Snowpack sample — Snodgrass Mountain, Crested Butte, Colorado (2/4/25, 12:06 PM MST)
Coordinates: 38.923, -106.968
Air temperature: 35 °F
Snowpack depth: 80 cm
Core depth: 10 cm
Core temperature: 32 °F
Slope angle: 14°, slope face: 78°
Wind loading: low
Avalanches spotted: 0
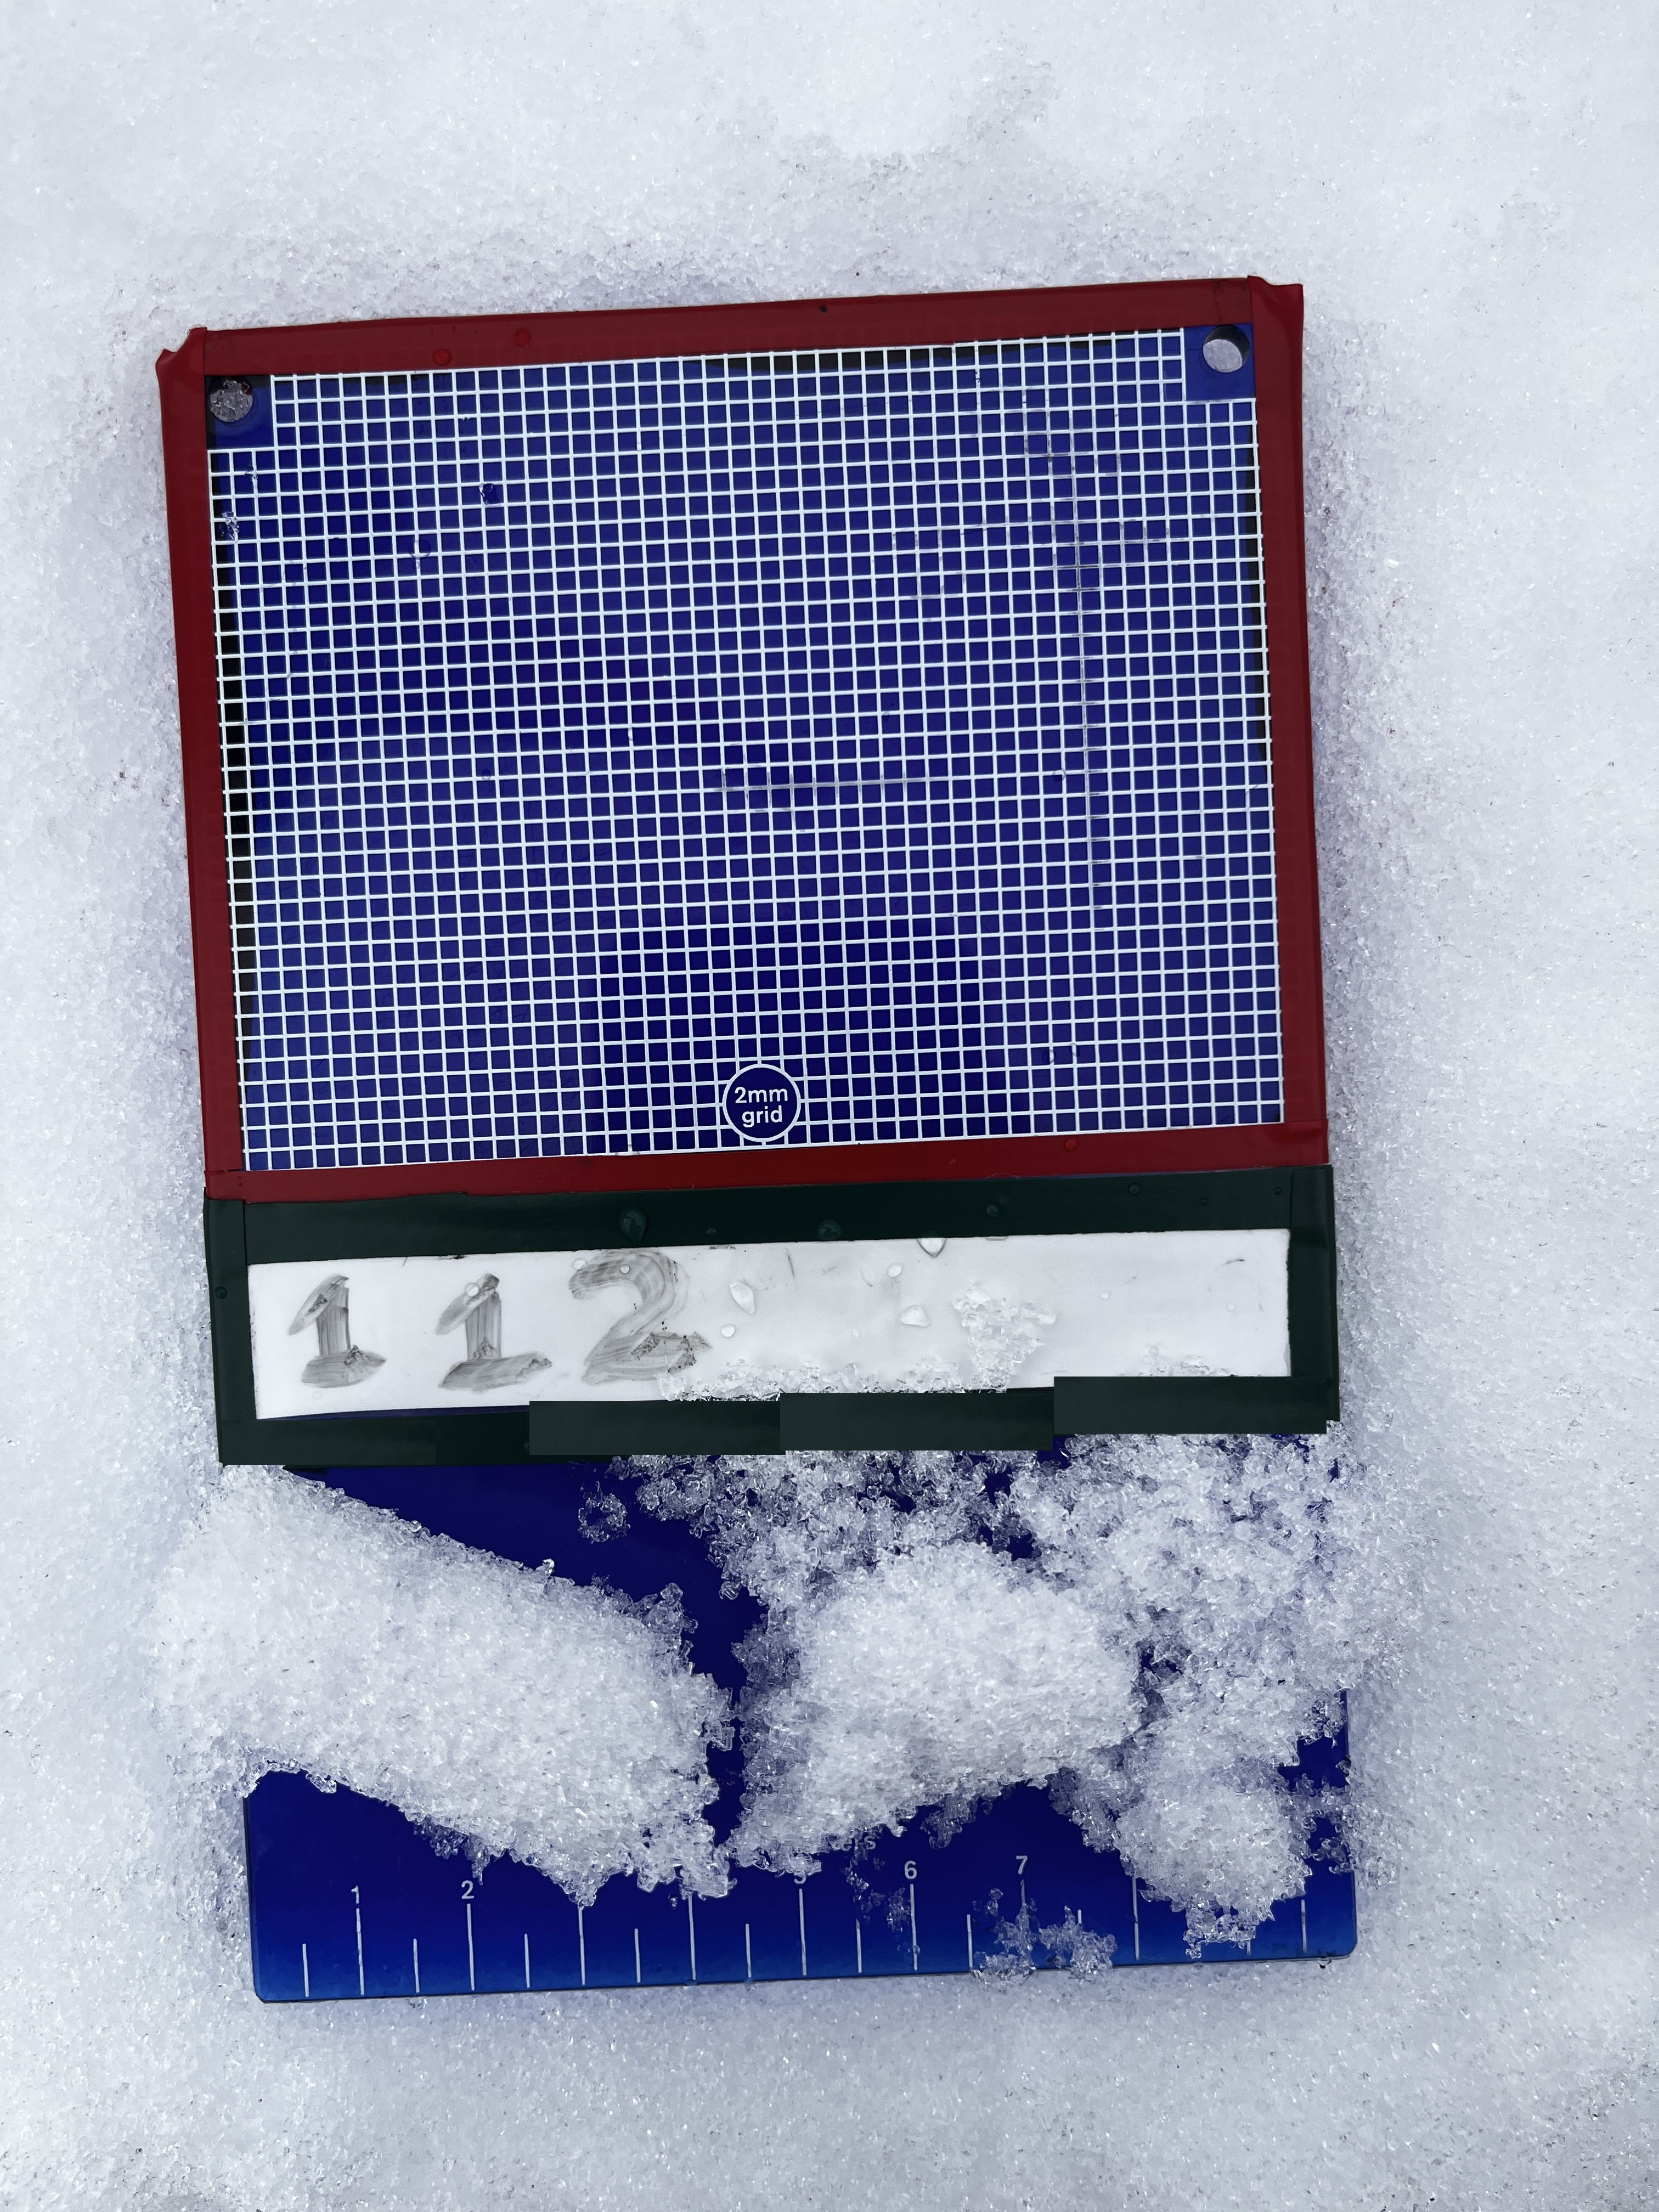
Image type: crystal_card
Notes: No avalanches nearby, unusually warm weather for the last month reported by residents, Collected 25 yards from treeline